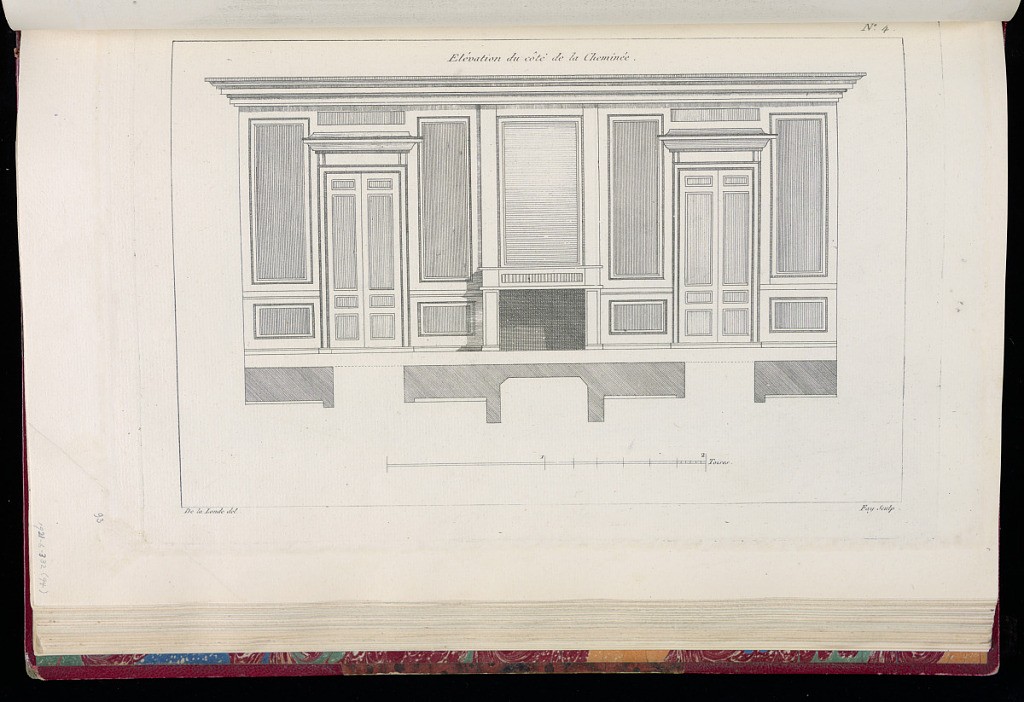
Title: Elévation du côté de la Cheminée
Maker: Richard de Lalonde, French, active 1780–96
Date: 1780-1789
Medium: Etching on off-white laid paper
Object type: Print
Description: Elevation and plan of an apartment wall with a chimneypiece in the center. The plate is signed and numbered.